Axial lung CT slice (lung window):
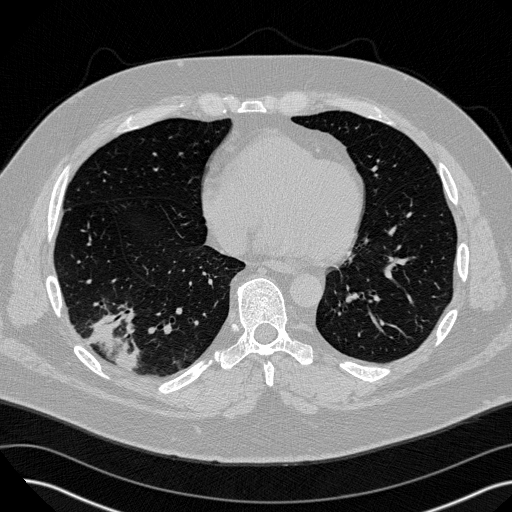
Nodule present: no